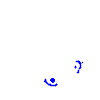
Particle: pion